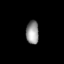
Tissue: lung
Cell type: Epithelial cells
Senescence score: 0.2179
Nuclear area (px): 293
Mean DAPI intensity: 147.003